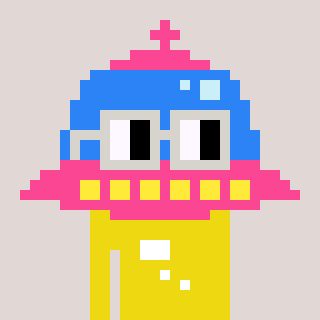
a pixel art character with square light gray glasses, a ufo-shaped head and a yellow-colored body on a warm background